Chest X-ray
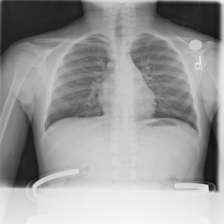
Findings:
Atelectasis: negative
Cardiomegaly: negative
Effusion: negative
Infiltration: negative
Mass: negative
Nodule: negative
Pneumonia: negative
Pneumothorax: negative
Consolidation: negative
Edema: negative
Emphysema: negative
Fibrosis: negative
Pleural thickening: negative
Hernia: negative